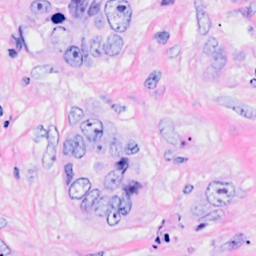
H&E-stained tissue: Breast